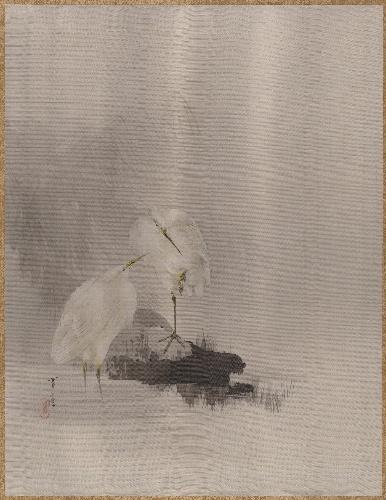
Artist: Watanabe Seitei
Artist bio: Japanese, 1851–1918
Date: ca. 1887
Object type: Album leaf
Classification: Paintings
Medium: Album leaf; ink and color on silk
Culture: Japan
Period: Meiji period (1868–1912)
Dimensions: 14 x 10 3/4 in. (35.6 x 27.3 cm)
Department: Asian Art
Credit line: Charles Stewart Smith Collection, Gift of Mrs. Charles Stewart Smith, Charles Stewart Smith Jr., and Howard Caswell Smith, in memory of Charles Stewart Smith, 1914
Accession year: 1914
Repository: Metropolitan Museum of Art, New York, NY
Tags: Birds